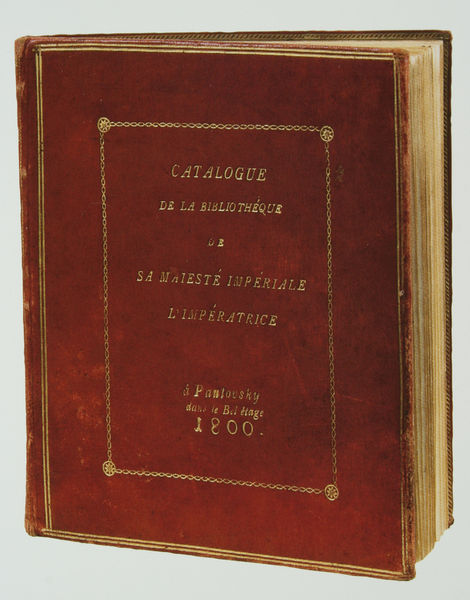
Titel: Catalogue de la Bibliothèque de Sa Maiesté Impériale l'impératrice a Pawlowsky dans le Bel étage, Katalog der Paradebibliothek in Schloss Pawlowsk
Standort: St. Petersburg
Institution: Schloss Pawlowsk
Schlagwörter: blätter, weiß, gelb, braun, frankreich, hintergrund, rücken, rot, muster, ornament, alt, bibel, rahmen, stehen, gold, stehend, blatt, umrandung, schrift, papier, ecke, spuren, vergilbt, rand, französisch, kaiser, dick, datum, dekor, lesen, ornamente, verzierung, jahreszahl, geschlossen, foto, fotografie, punkte, außen, deckel, buch, vergoldet, rechteck, schnitt, titel, seite, text, buchstaben, autor, titelblatt, napoleon, buchdeckel, cover, einband, jahr, photo, umschlag, vorderseite, foliant, goldschnitt, ledereinband, seiten, braum, zahl, leder, majestät, gebunden, hochkant, bibliothek, museum, teuer, aufgeschlagen, quadrat, letter, kaiserin, imperialismus, zar, prägung, verziehrung, katalog, bindung, verzeichnis, aufdruck, geprägt, braunf, blutrot, gebrauchsspuren, kaiserlich, bibliothekskatalog, bibliotheque, bibloithek, biblothek, catalogue, catalouge, catalouge de la, gebundn, nachschlagewerk, rindsleder, panofsky, keiser, 19. jahrhundert, 1800, jahreszal, 1899, einabnd, bibiliothek, pantovsky, buch gold, samteinband, majeste, catalog, hochkannt, bibliohtek, pawlovsky